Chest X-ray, PA view. Patient: 11 years old, sex F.
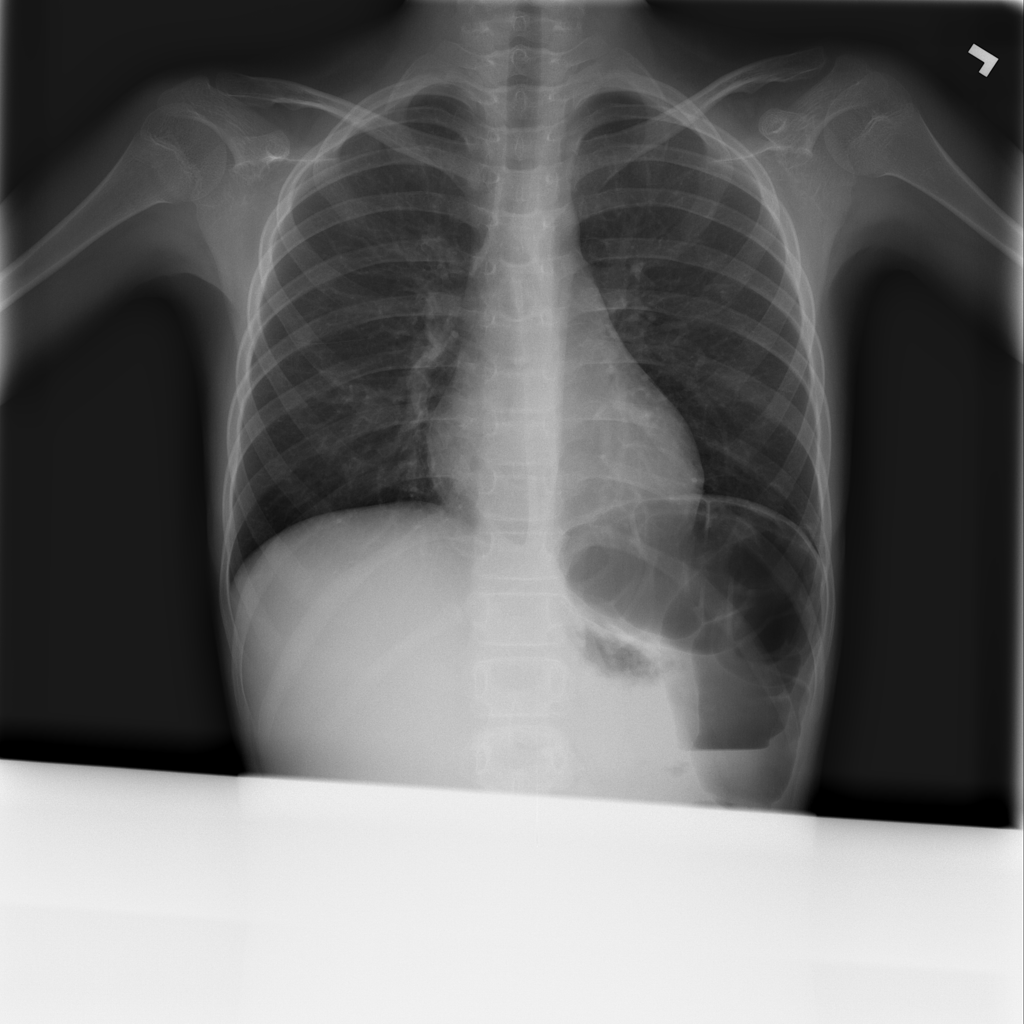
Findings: No Finding